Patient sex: M
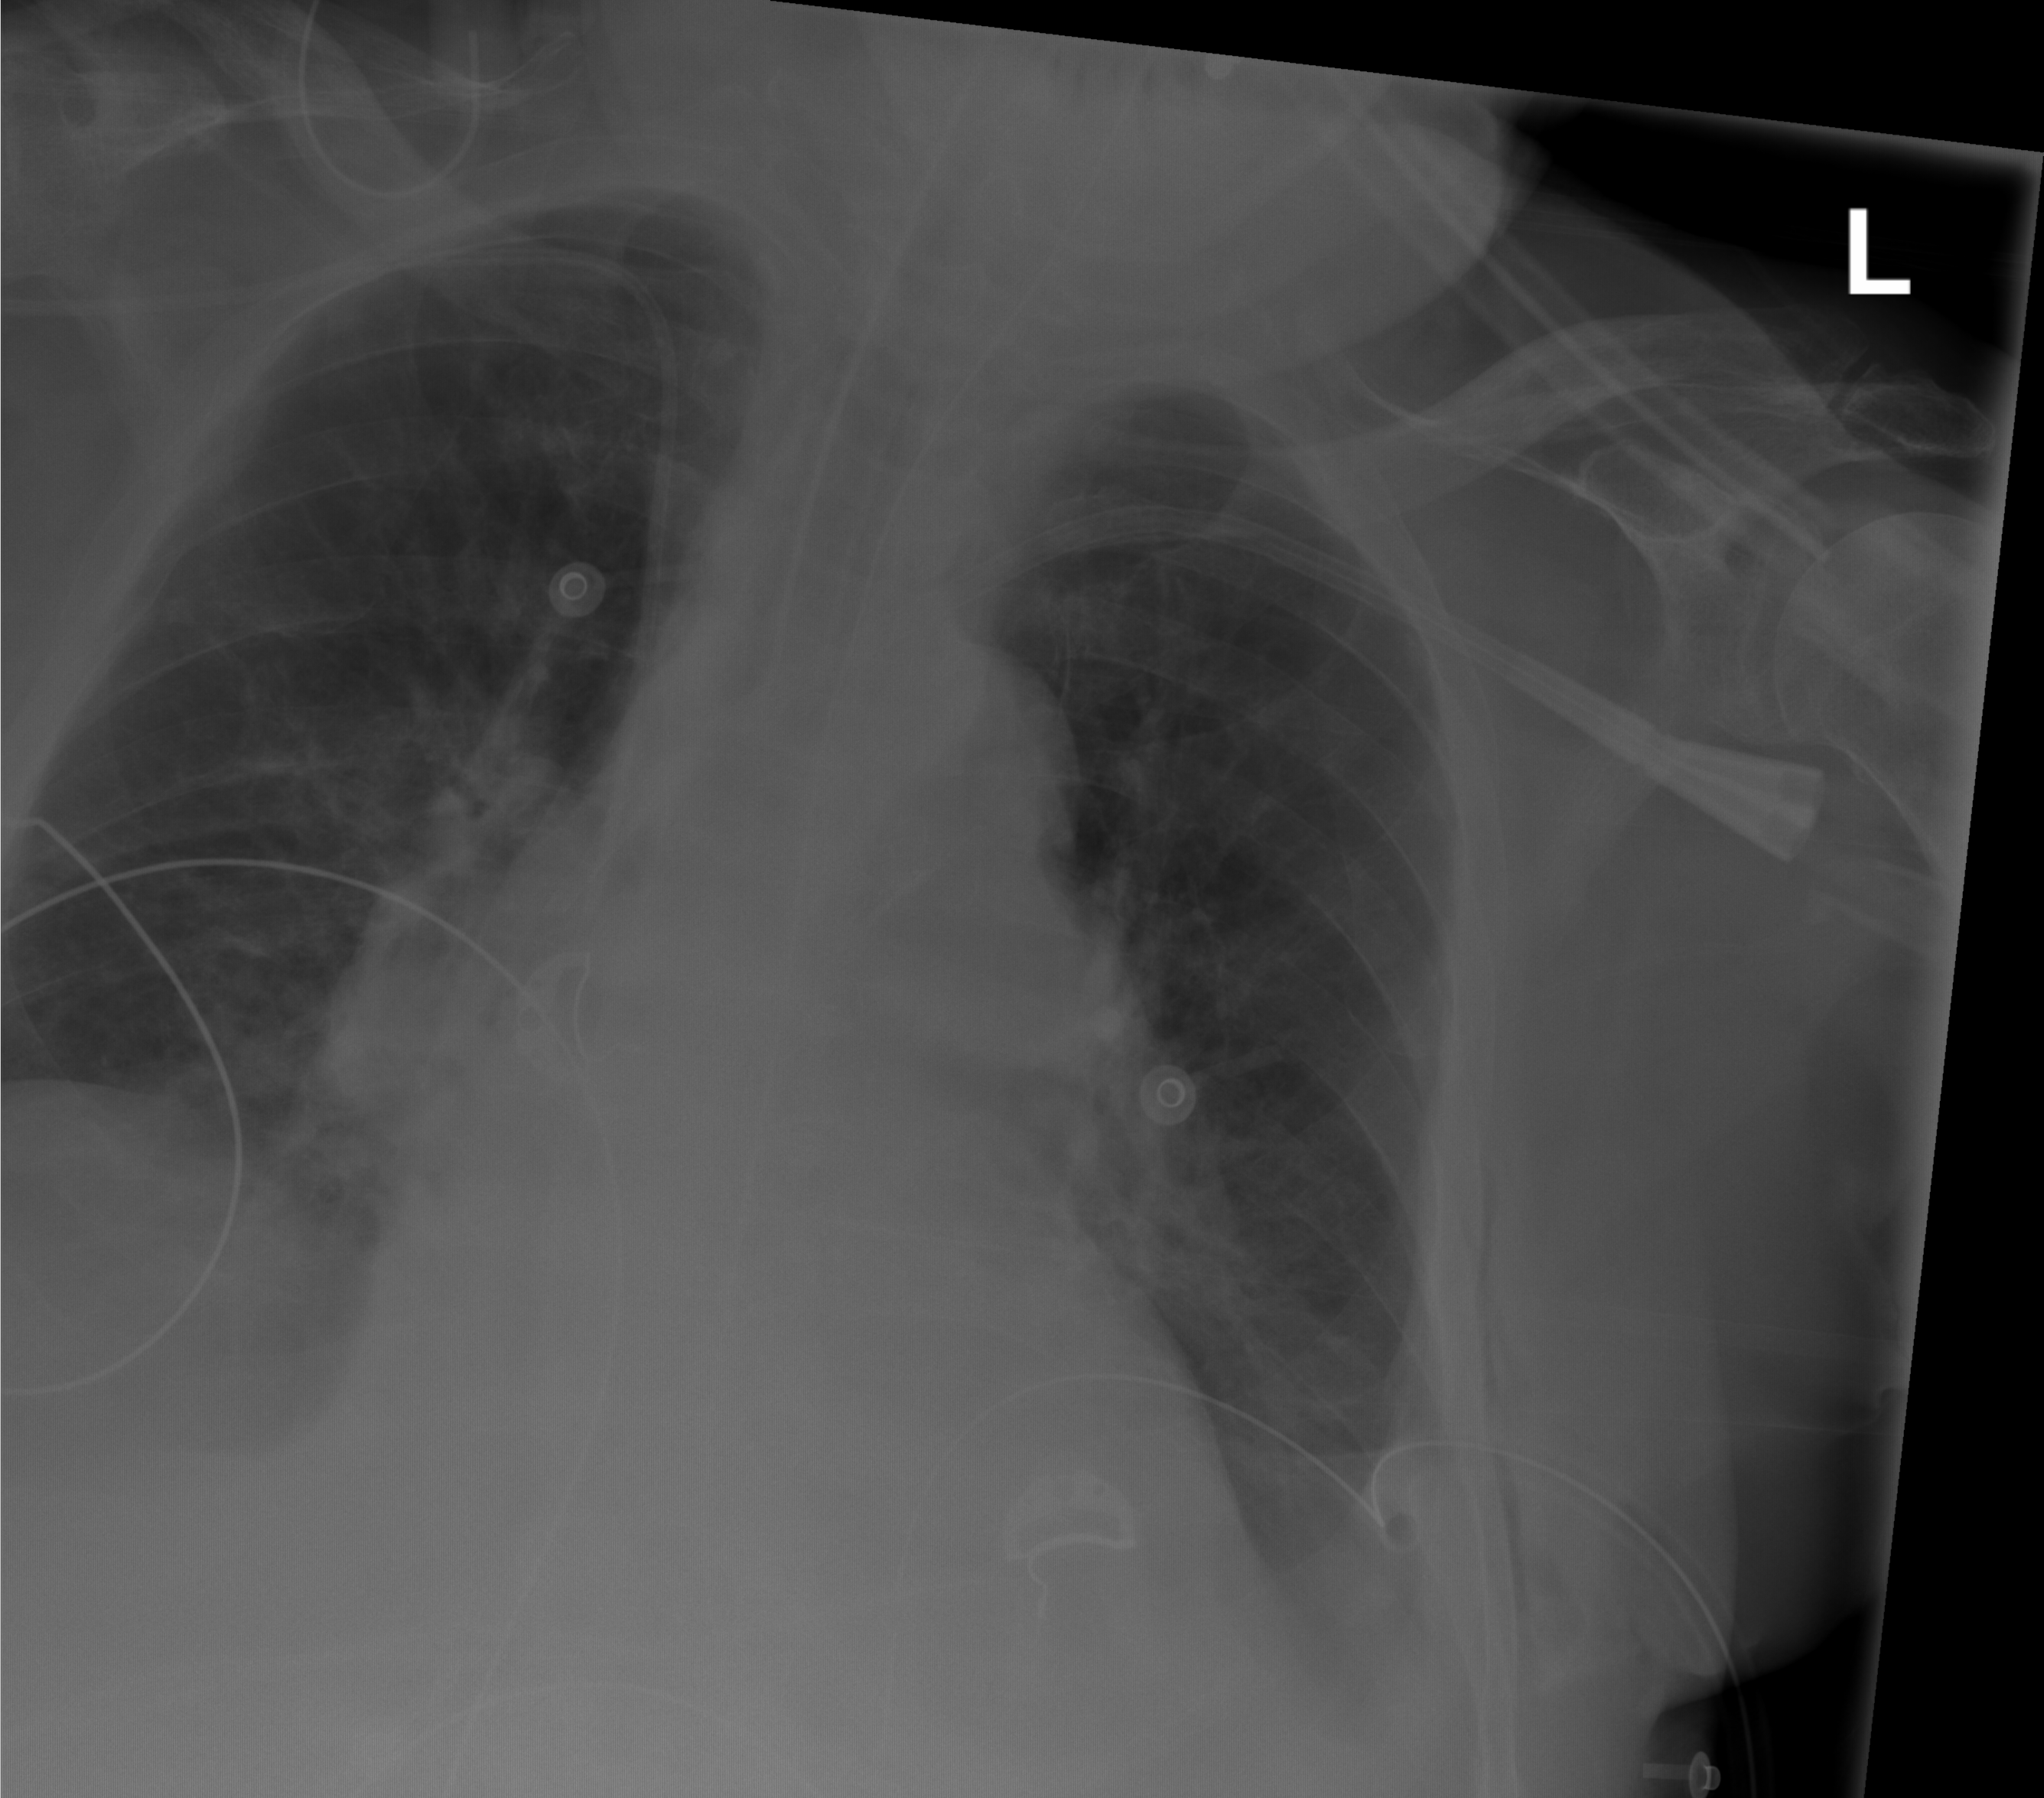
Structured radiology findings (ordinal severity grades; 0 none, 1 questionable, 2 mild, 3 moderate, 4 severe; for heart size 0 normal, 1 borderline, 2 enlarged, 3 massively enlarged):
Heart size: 1
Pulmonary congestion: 0
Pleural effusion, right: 2
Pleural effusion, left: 0
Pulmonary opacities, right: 0
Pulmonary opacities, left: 0
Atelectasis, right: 2
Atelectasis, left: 2